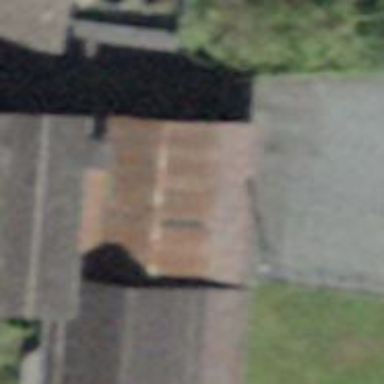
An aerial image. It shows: Rural barn.